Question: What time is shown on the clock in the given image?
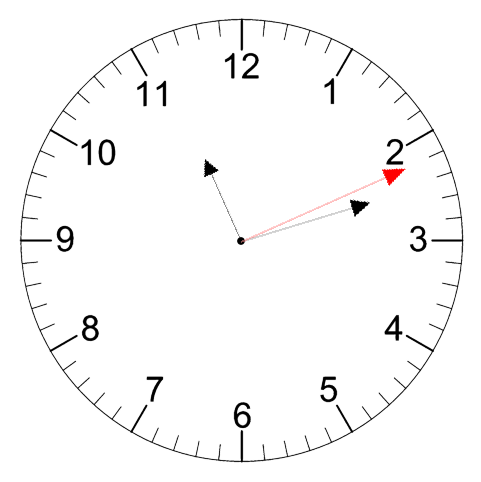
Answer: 11:12:11